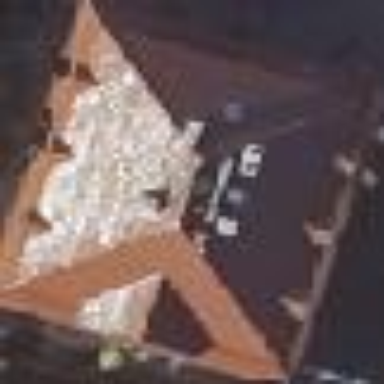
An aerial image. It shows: Detached building with gabled roof.